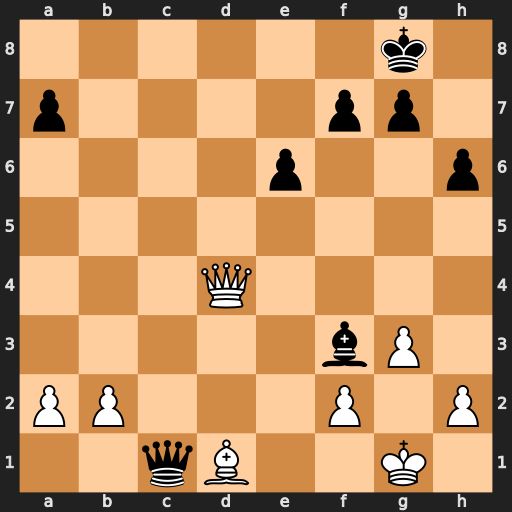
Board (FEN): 6k1/p4pp1/4p2p/8/3Q4/5bP1/PP3P1P/2qB2K1
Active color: w
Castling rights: -
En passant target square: -
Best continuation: Qd8+ Kh7 Qd3+ g6 Qxf3